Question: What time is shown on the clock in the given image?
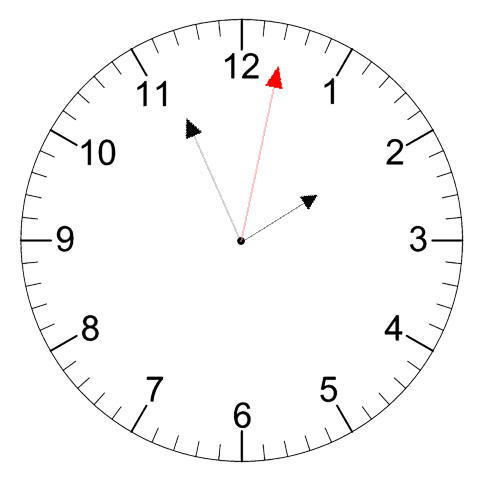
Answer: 01:56:02